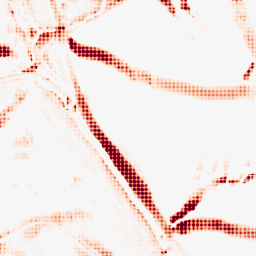
Category: morphological
Decomposition family: morphological_rect
Decomposition parameters: operation: opening
width: 20
height: 20
Upsampling method: sinc_blackman
Upsampling parameters: scale: 4
kernel_size: 4
Upsampling scale: 4